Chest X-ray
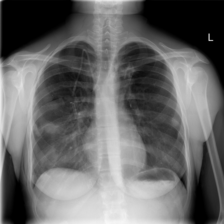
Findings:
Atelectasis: negative
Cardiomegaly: negative
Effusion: negative
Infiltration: negative
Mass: negative
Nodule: negative
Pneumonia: negative
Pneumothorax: positive
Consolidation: negative
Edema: negative
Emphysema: positive
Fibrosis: negative
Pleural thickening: negative
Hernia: negative